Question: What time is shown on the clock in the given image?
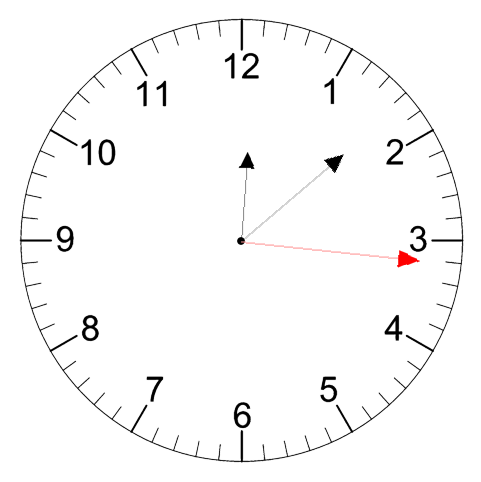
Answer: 12:08:16